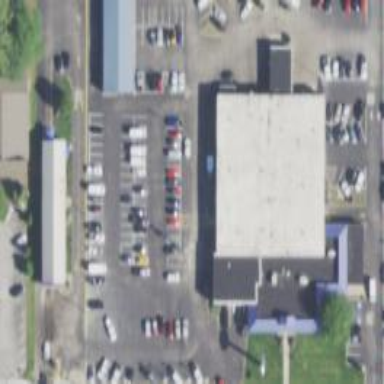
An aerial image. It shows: Car shop building.